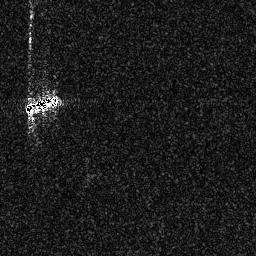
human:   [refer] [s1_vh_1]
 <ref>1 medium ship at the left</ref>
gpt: <box>[[8, 35, 23, 45, 0]]</box>